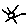
Label: sun